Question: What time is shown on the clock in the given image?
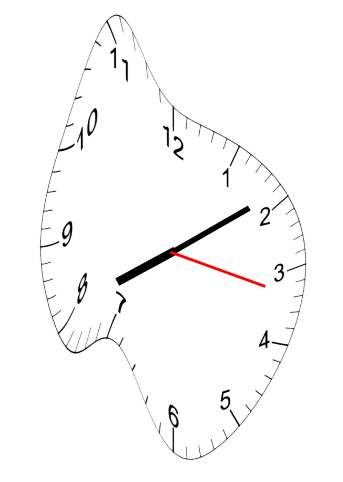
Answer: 08:09:17